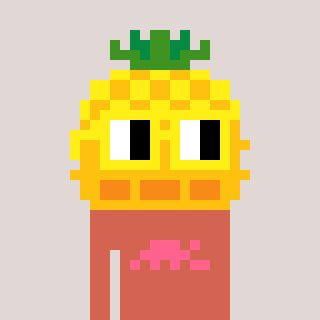
a pixel art character with square yellow glasses, a pineapple-shaped head and a peachy-colored body on a warm background